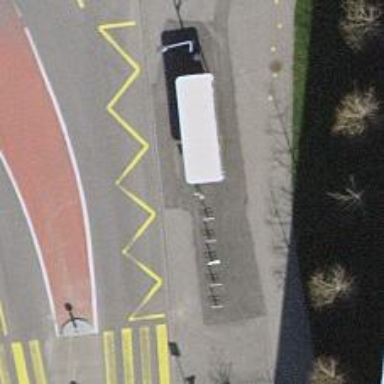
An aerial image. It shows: Sidewalk leading to public transport platform.